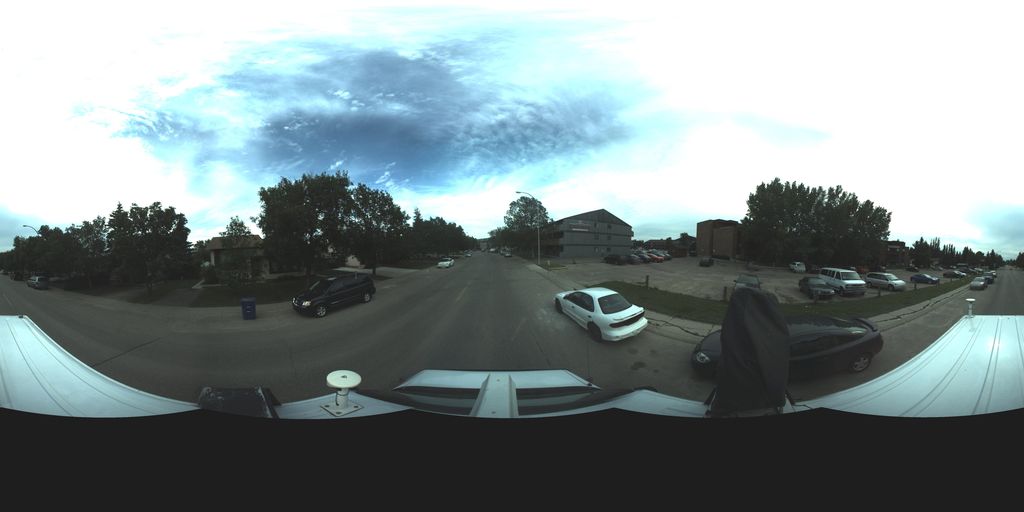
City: saskatoon